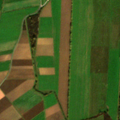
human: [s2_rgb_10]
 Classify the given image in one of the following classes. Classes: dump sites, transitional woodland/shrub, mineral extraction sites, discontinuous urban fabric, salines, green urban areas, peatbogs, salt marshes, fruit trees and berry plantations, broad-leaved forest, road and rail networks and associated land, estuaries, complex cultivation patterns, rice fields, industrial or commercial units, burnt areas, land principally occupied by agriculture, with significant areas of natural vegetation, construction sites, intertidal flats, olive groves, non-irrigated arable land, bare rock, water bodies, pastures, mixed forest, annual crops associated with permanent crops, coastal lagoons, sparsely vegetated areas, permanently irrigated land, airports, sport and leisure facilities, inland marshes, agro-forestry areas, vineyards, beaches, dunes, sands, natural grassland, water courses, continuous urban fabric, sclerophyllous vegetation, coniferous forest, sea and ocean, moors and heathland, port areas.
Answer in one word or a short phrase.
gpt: non-irrigated arable land, pastures